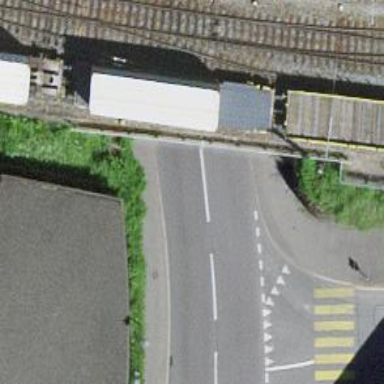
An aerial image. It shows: Sidewalk that goes through tunnel.